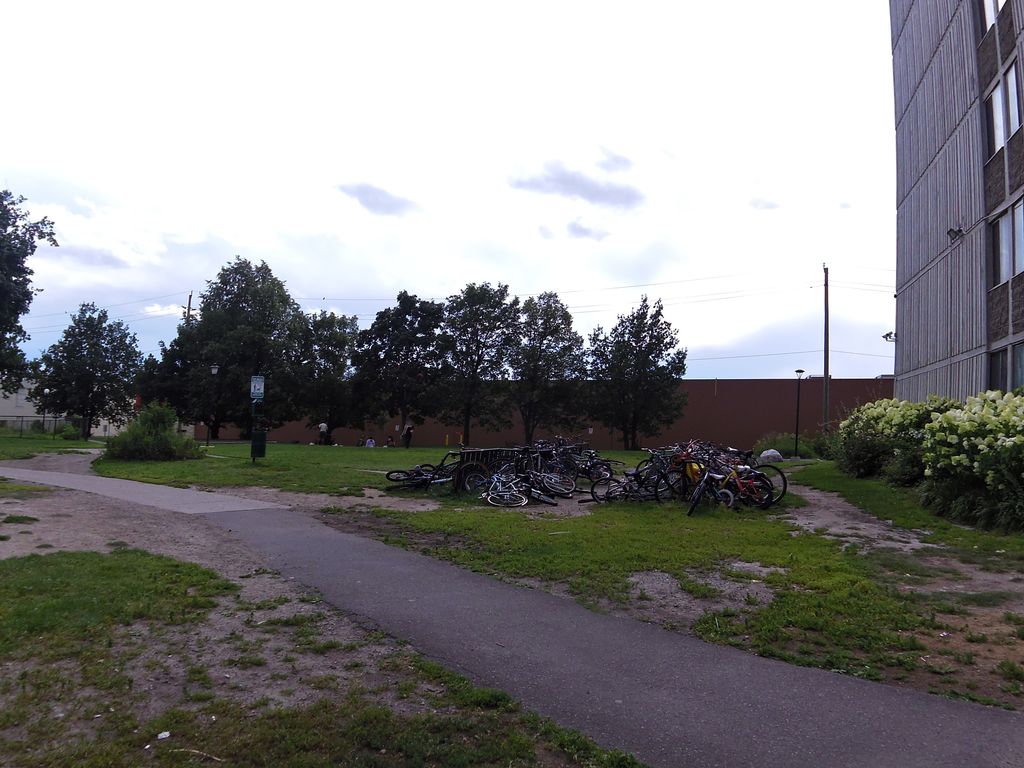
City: ottawa-gatineau